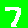
Digit: 7